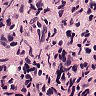
Metastatic tissue present: yes